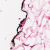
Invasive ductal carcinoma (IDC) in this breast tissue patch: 0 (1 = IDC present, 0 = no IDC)